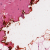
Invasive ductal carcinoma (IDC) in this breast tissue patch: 0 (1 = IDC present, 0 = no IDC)